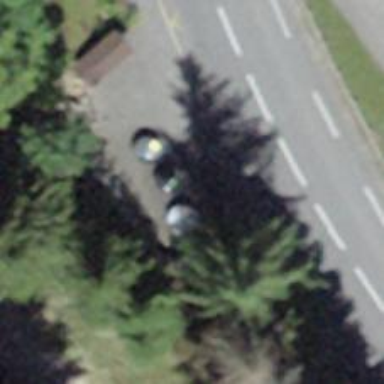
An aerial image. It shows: Recycling container at amenity designated for recycling.